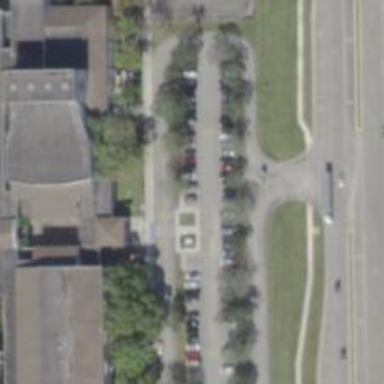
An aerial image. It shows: Parking space.